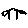
Label: bird